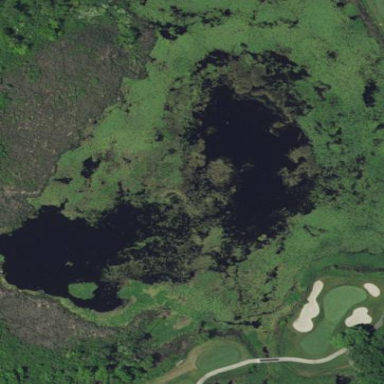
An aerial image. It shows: Water hazard in golf course. The hazard is natural water feature.